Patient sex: F
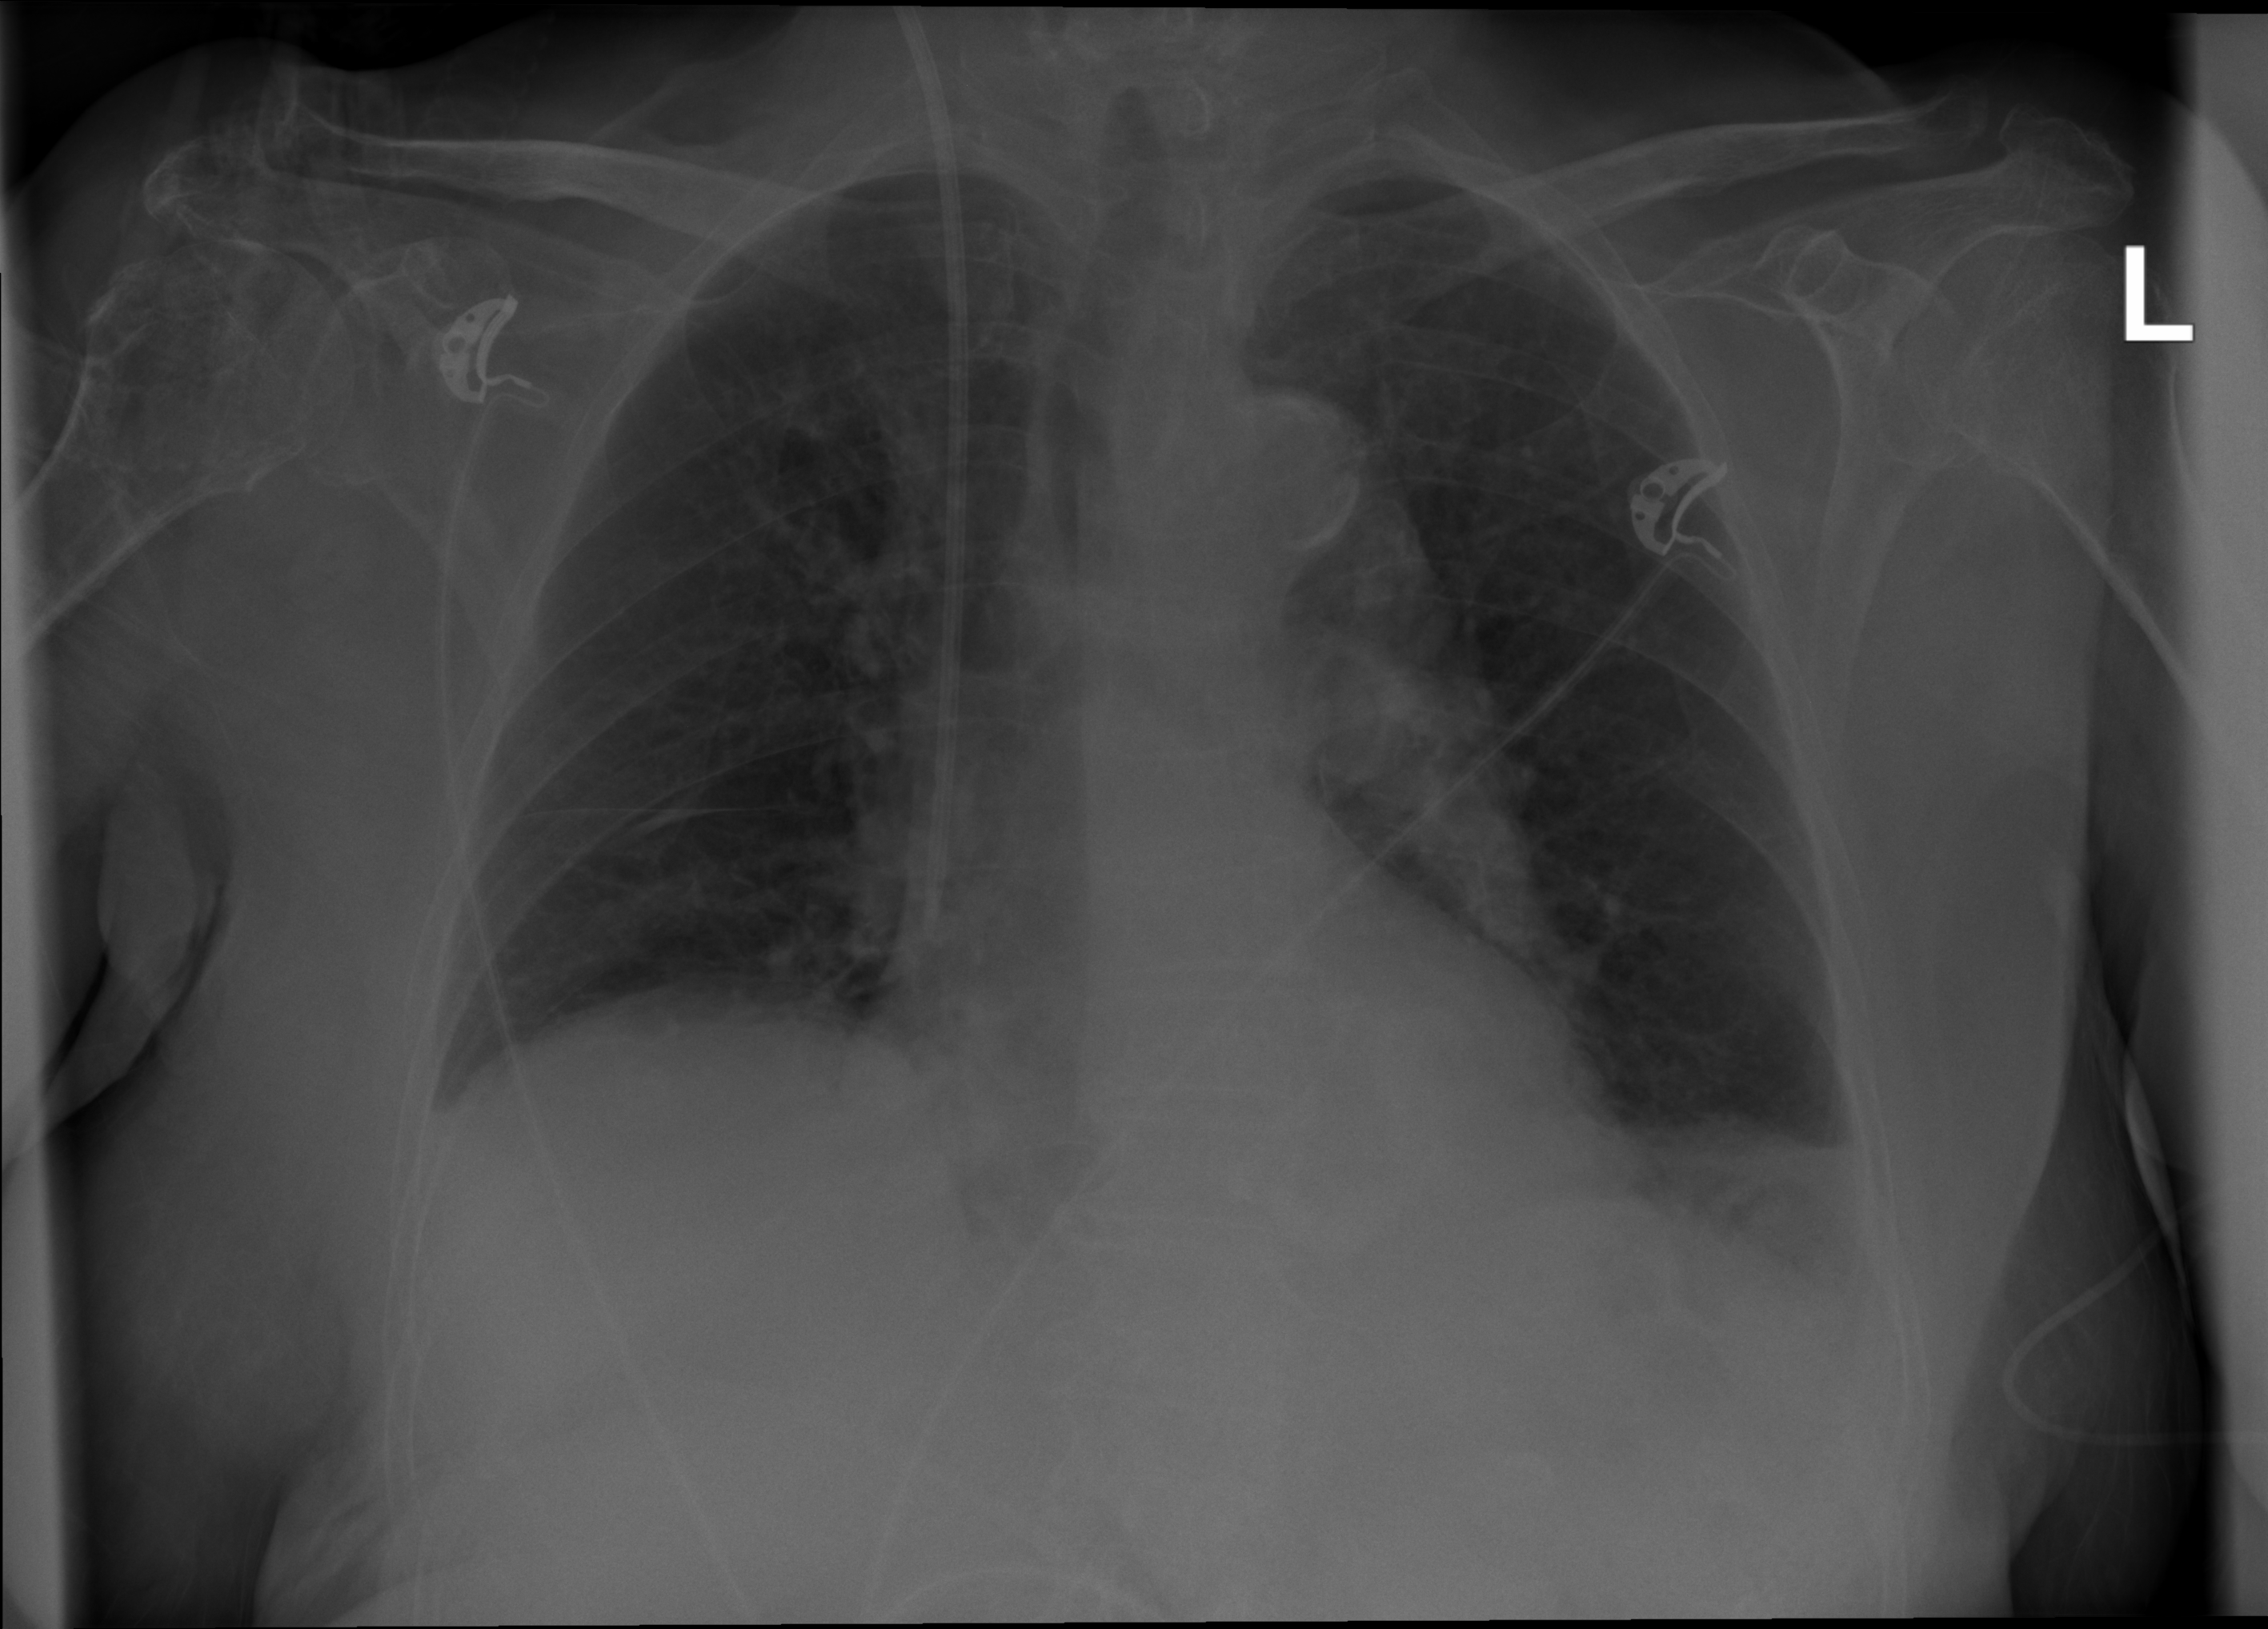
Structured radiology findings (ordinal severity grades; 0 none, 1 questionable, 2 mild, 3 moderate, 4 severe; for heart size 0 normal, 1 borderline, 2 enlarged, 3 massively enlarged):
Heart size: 0
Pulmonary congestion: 0
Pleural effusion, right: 0
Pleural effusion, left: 1
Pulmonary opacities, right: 0
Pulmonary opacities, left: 1
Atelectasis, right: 0
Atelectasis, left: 2